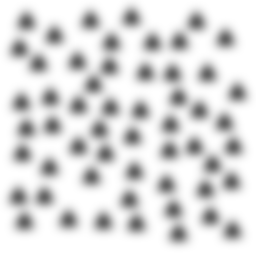
Squares: 0
Triangles: 55
Stars: 0
Total shapes: 55